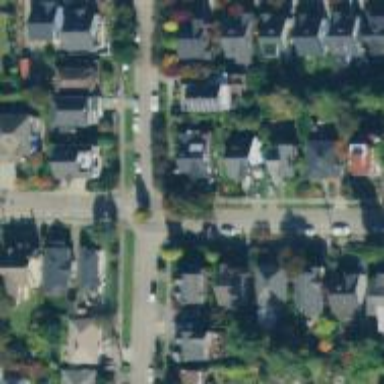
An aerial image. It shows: Residential road with separate sidewalk.